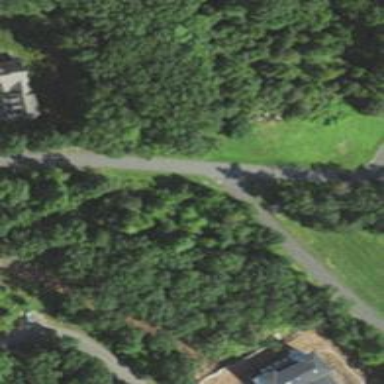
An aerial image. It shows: Residential driveway designated as service road.